Question: i am new blackberry 7 development.
I am doing a chat application which will have stickers and i have stickers in res folder and now i want add them to chat screen below editfield with hide/show option and i dont know how to do this.please help me out. I have done searching a lot but didnt get answers.
you can see the image with editfield beside that i want to have button with hide/show and below editfield i have show list of stickers.
Please help me out.
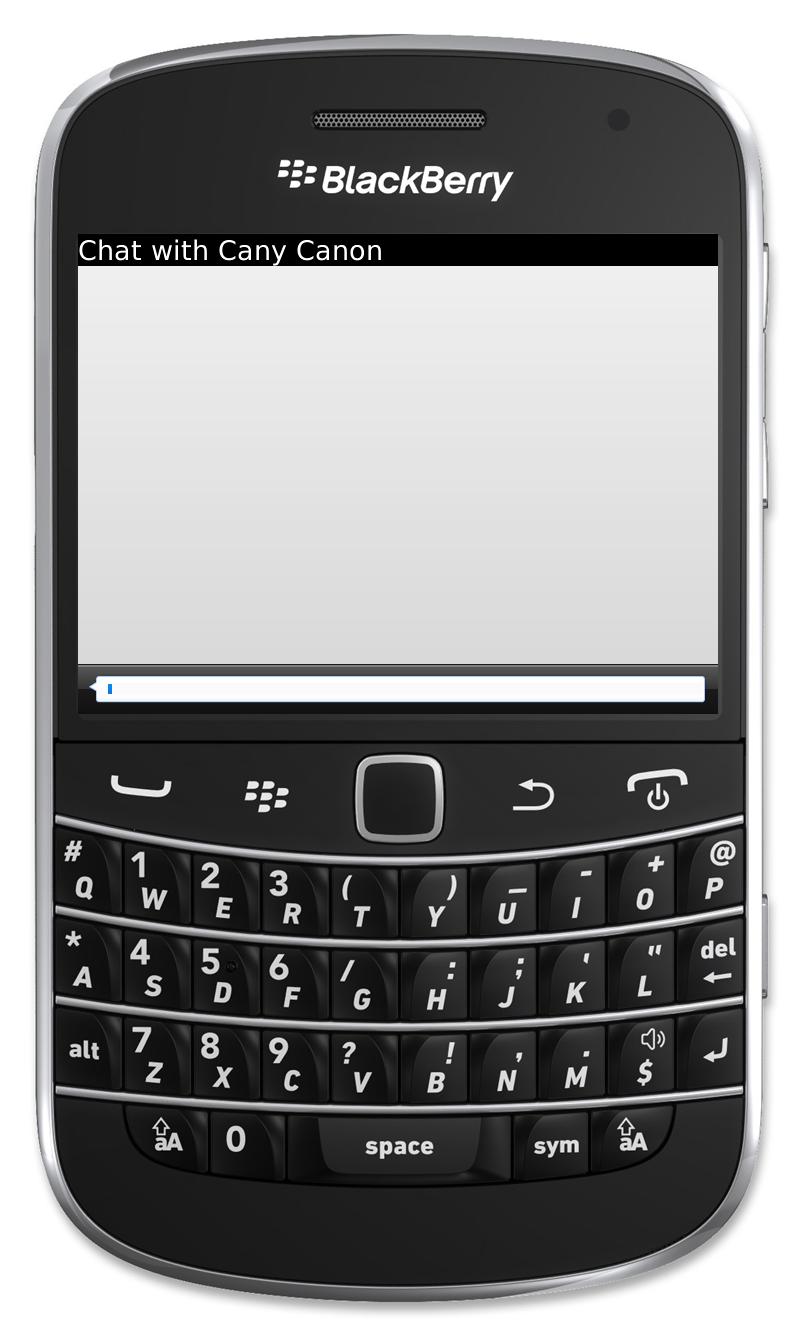
Answer: After so many days I am checking out chat UI now. I got it as I've done hide and show for stickers using managers.

Code as follows :
'''
VerticalFieldManager emojiiVerticalScroll = new VerticalFieldManager(USE_ALL_WIDTH);
VerticalFieldManager stickerhorizontalScroll = new VerticalFieldManager(USE_ALL_WIDTH | VERTICAL_SCROLL | VERTICAL_SCROLLBAR) {
protected void sublayout(int maxWidth, int maxHeight) {
setExtent(maxWidth, 250);
super.sublayout(maxWidth, 250);
}
};
emojiiBitmapField2 = new BitmapField(emojii1, Field.FIELD_HCENTER | Field.FOCUSABLE) {
protected void drawFocus(Graphics graphics, boolean on) {
graphics.setBackgroundColor(0xc4c4c4);
super.drawFocus(graphics, on);
};
protected boolean navigationClick(int status, int time) {
fieldChangeNotify(1);
return true;
};
};
Bitmap stickers = Bitmap.getBitmapResource("img/s0010.png");
stickers = bestFit(stickers, Display.getWidth() / 3 - 60, Display.getHeight() / 3, 0);
stikersField = new BitmapField(stickers, Field.FOCUSABLE | DrawStyle.RIGHT) {
protected void layout(int width, int height) {
setExtent(60, 60);
super.layout(60, 60);
}
protected void drawFocus(Graphics graphics, boolean on) {
graphics.setBackgroundColor(0xc4c4c4);
super.drawFocus(graphics, on);
}
protected boolean navigationClick(int status, int time) {
fieldChangeNotify(1);
return true;
}
};
'''
Get all stickers from local store and add to manager.
'''
stickerhorizontalScroll.add(emojiiBitmapField2);
emojiiBitmapField2.setChangeListener(new FieldChangeListener() {
Row r;
public void fieldChanged(Field field, int context) {
openDatabse();
int i = field.getIndex() + 1;
try {
// 1. create a SQLite DB
// 3 insert a record
// 4 query the record
Statement st3 = db.createStatement("SELECT Name,ImageName FROM Smilies where id=" + i);
try {
st3.prepare();
} catch (Exception e) {
Dialog.alert("Exception" + e.getMessage());
}
Cursor c = st3.getCursor();
while (c.next()) {
r = c.getRow();
stickerImageName = r.getString(1);
}
st3.close();
closeDatabase();
} catch (Exception e) {
System.out.println(e.getMessage());
e.printStackTrace();
}
}
});
}
'''
Take a boolean variable to show and hide bottom manager.
'''
stikersField.setChangeListener(new FieldChangeListener() {
public void fieldChanged(Field field, int context) {
if (!option_sticker) {
try {
scrollToBottom();
ef.setFocus();
emojiiVerticalScroll.add(stickerhorizontalScroll);
} catch (Exception e) {
System.out.println(e.getMessage());
}
option_sticker = true;
setStatus(emojiiVerticalScroll);
} else {
option_sticker = false;
emojiiVerticalScroll.delete(stickerhorizontalScroll);
// setStatus(stickerVerticalScroll);
setStatus(emojiiVerticalScroll);
}
}
});
'''